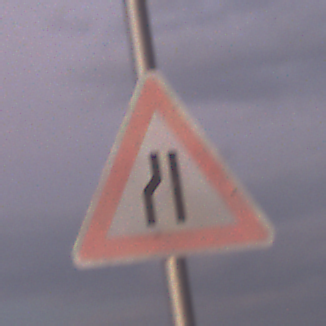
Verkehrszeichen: EinseitigVerengteFahrbahnLinks
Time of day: SunriseSunset
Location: Outdoor (Nature)
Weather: PartlyCloudy
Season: NotSpecified
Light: Natural